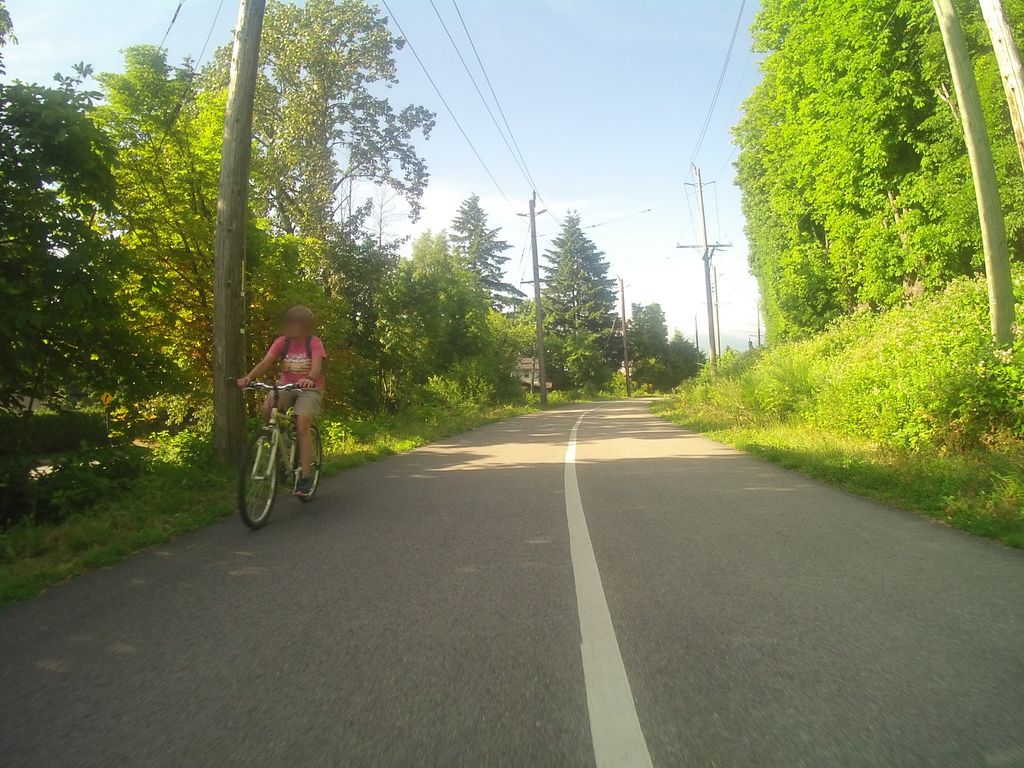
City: vancouver